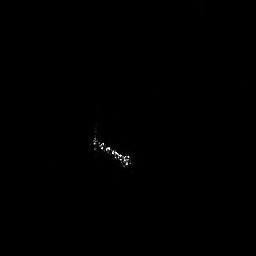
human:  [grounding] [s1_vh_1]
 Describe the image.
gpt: In the satellite image, there is  <ref>1 large ship </ref> <box>[[34, 48, 50, 64, 0]]</box> located at center.